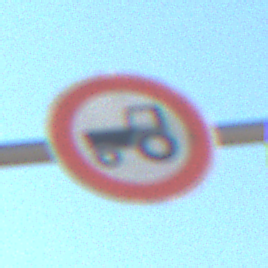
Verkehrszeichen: VerbotKraftfahrzeugeZuegeNichtSchneller25
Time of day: Midday
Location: Outdoor (Nature)
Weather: Clear
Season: NotSpecified
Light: Natural